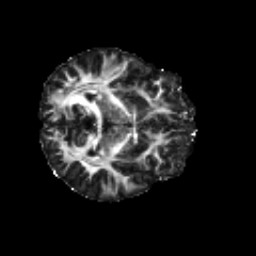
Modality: FA
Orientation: axial
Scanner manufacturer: siemens
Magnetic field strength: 3 T
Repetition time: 4.16 s
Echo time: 0.0806 s